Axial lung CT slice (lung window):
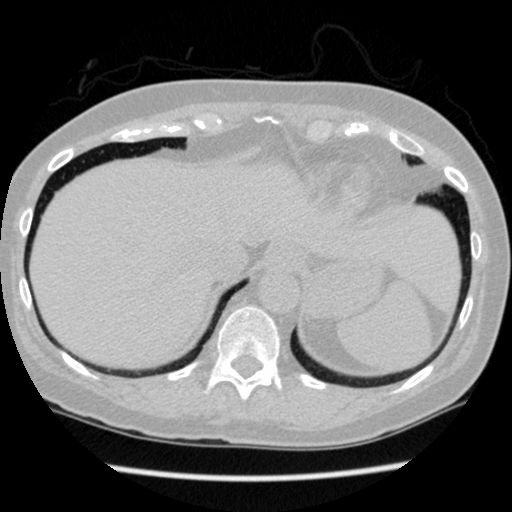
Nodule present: no